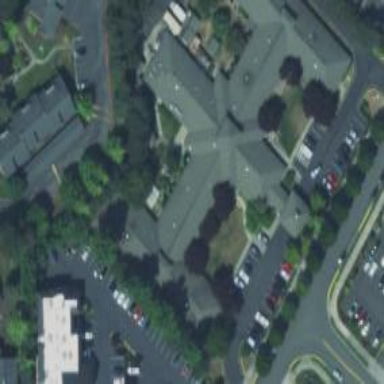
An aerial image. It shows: Healthcare clinic.